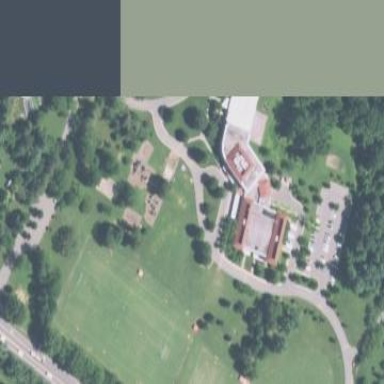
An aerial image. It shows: Soccer pitch for outdoor sports and leisure activities.